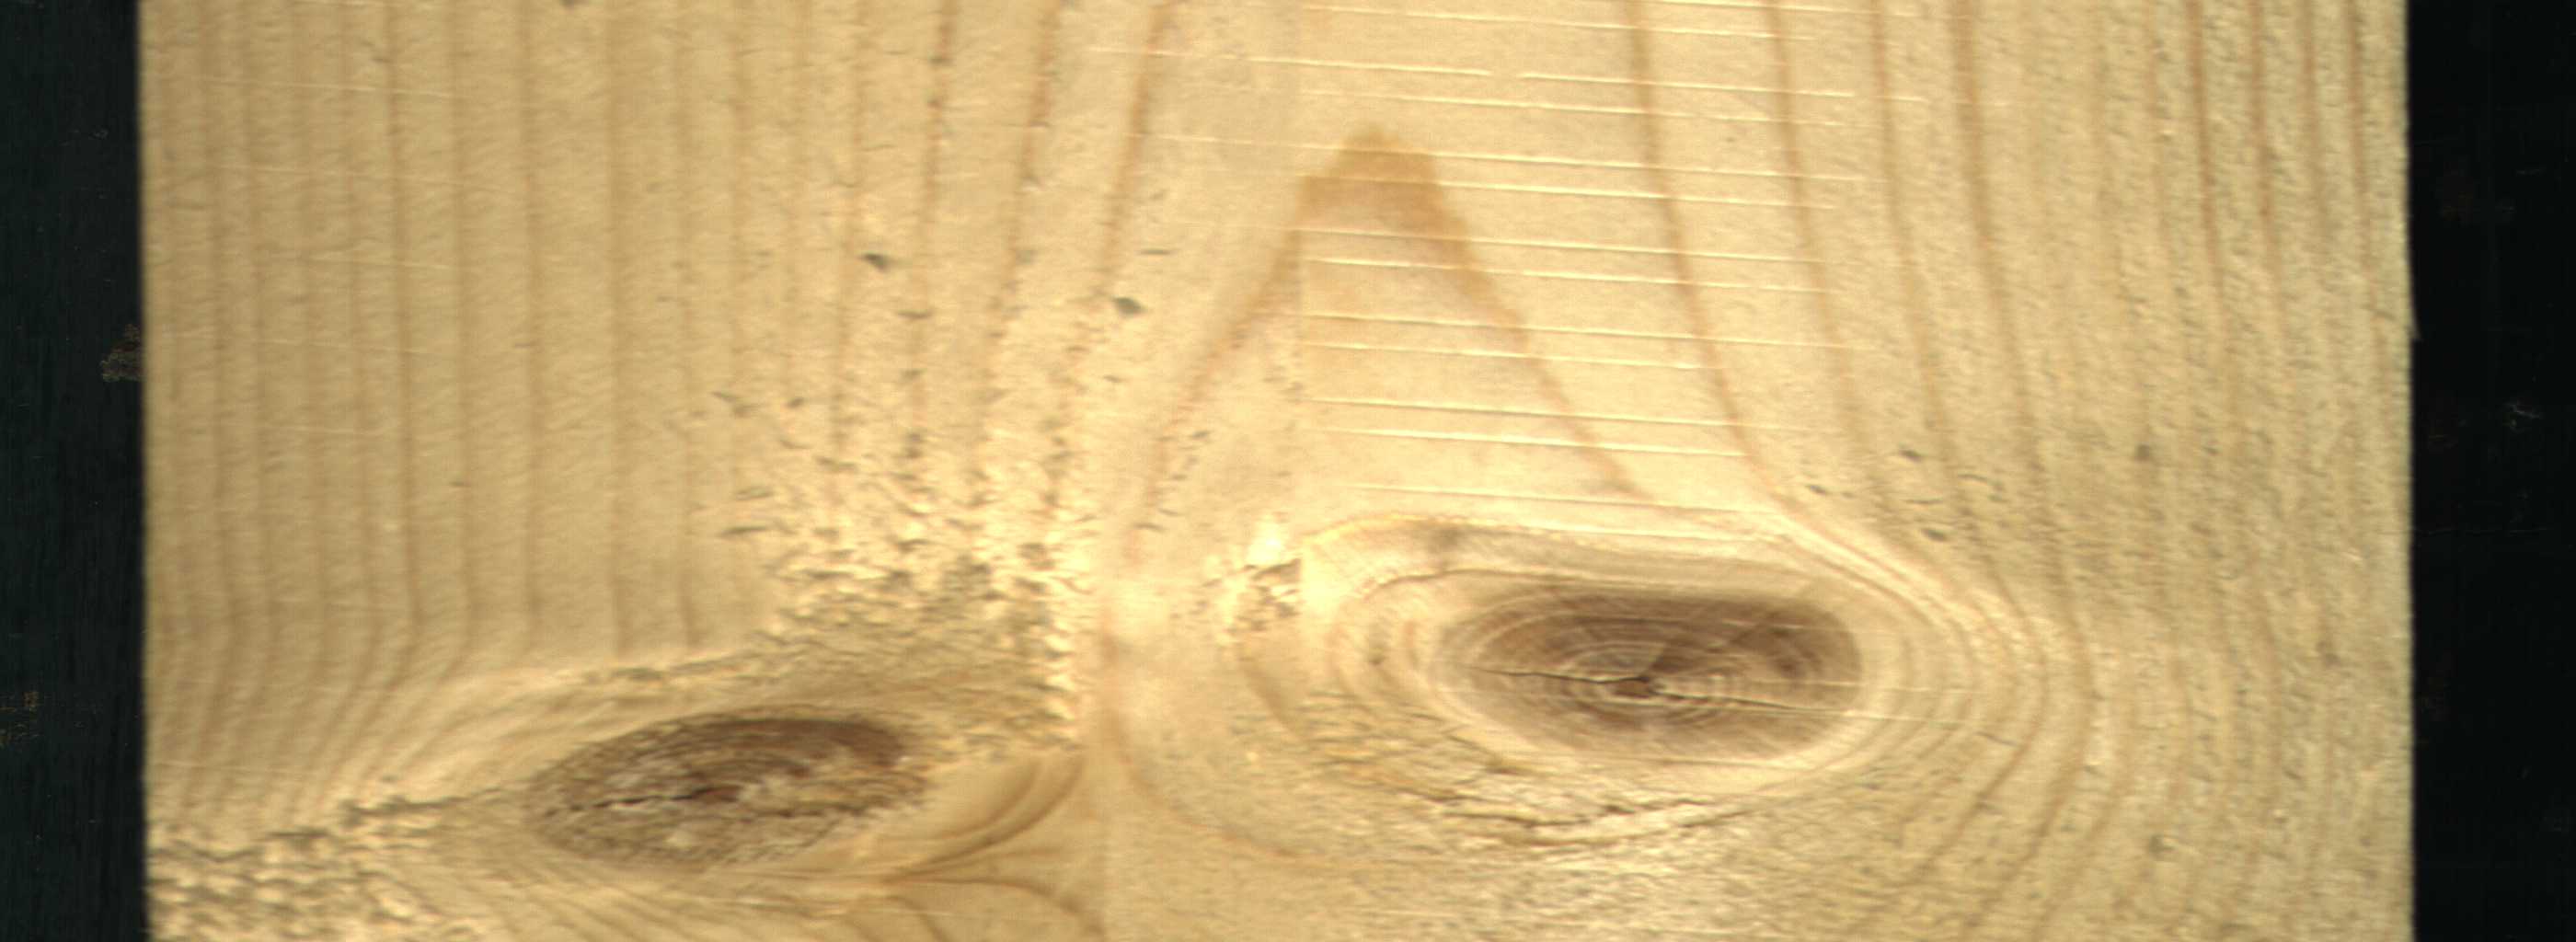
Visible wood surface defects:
knot_with_crack
Live_Knot